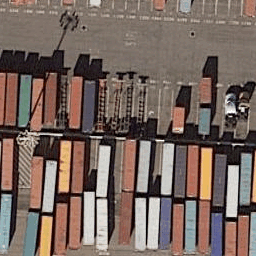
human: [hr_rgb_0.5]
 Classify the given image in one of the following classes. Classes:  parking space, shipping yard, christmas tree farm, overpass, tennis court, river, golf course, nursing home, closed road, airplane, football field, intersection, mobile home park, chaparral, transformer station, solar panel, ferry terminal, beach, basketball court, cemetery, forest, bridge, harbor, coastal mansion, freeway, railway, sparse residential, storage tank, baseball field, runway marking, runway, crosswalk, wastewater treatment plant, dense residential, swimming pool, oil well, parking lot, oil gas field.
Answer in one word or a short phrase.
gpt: shipping yard